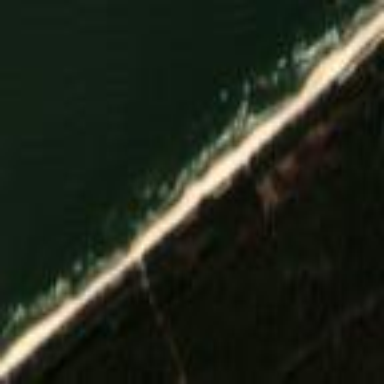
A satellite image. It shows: Sandy beach with natural surroundings.